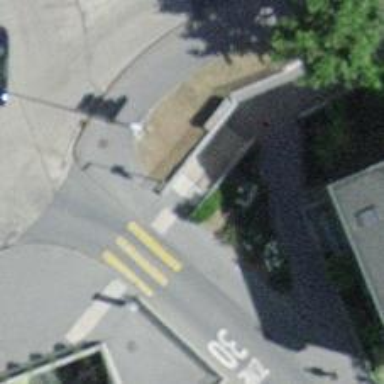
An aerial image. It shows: Set of steps on the road.